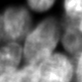
Tissue sample: ovarian
Magnification: 2.5x
Cell type: T cells
Senescence state: senescent